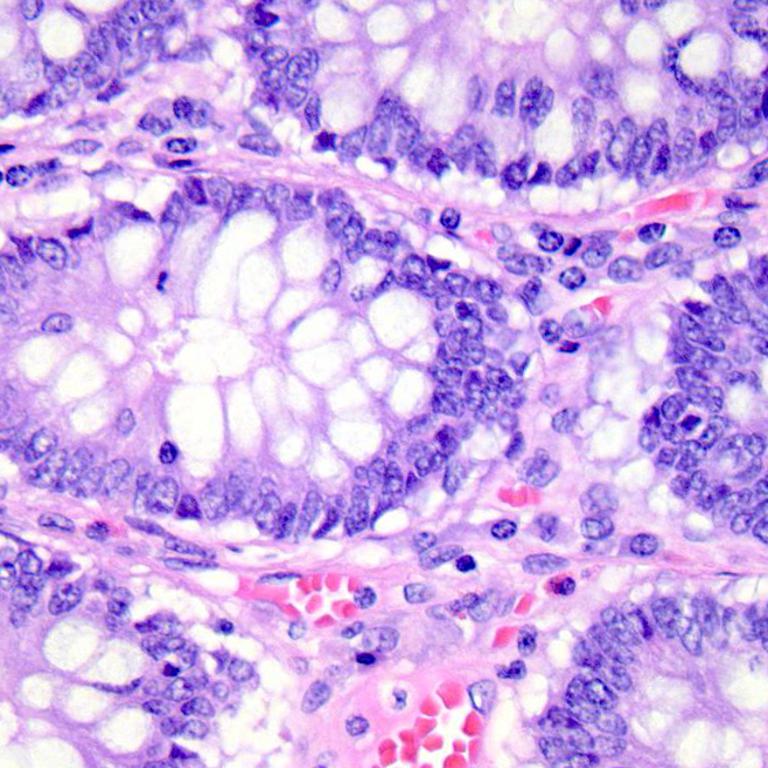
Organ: colon
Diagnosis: benign